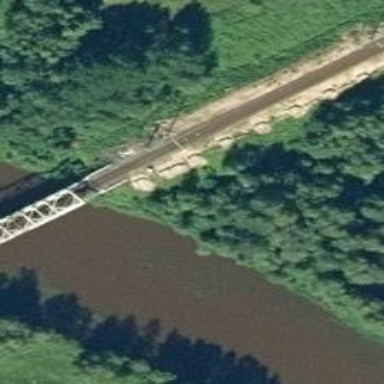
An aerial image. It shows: Bridge with railway tracks. The electrified line has continuous contact line.